Question: I have a problem while installing drupal 7, despite the sqlite version being 3.7.5, and I have MySql database installed

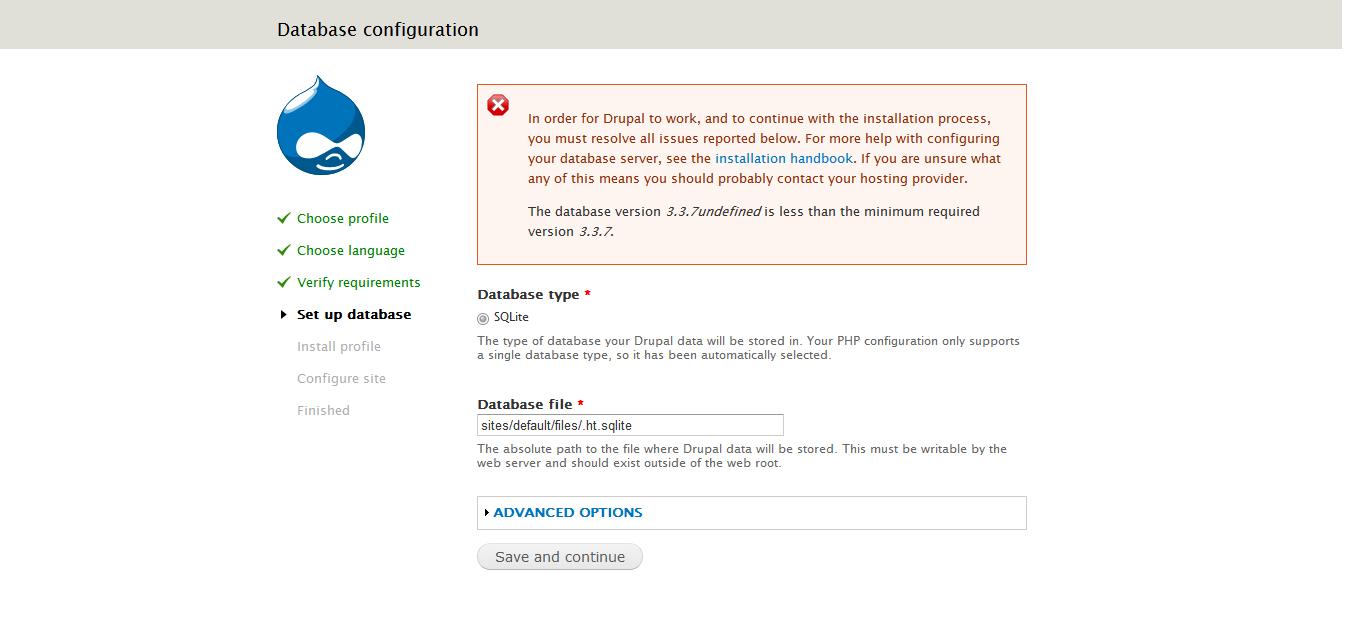
Answer: Not sure what's up with that sqlite error, but if you want to use MySQL, you need the enable PDO Mysql extension (pdo_mysql.dll/so) in your php.ini